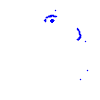
Particle: proton